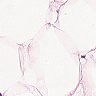
Metastatic tissue present: no